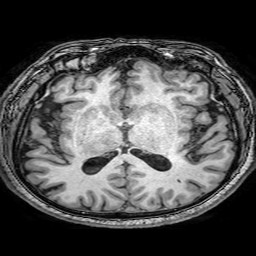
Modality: T1w
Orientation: coronal
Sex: male
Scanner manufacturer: philips
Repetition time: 0.008216 s
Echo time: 0.0038 s